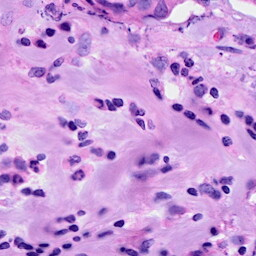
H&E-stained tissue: Breast